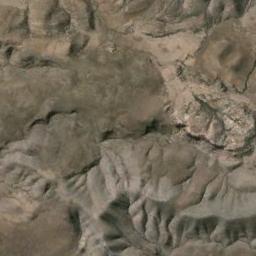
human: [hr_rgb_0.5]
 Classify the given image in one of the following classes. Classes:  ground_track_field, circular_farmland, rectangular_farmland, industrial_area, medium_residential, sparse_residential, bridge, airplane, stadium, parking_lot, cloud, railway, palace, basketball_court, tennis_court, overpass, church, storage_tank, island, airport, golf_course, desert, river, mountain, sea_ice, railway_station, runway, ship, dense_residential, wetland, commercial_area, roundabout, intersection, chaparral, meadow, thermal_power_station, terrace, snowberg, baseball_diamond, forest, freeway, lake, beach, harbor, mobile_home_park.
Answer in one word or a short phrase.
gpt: mountain